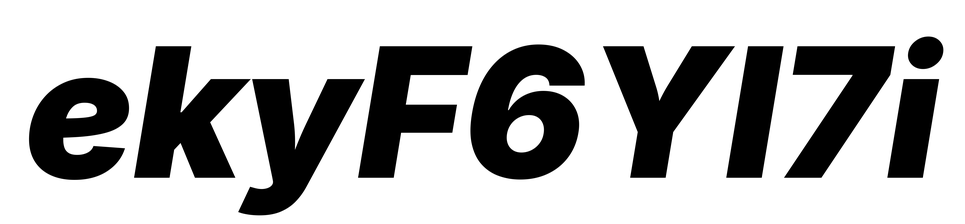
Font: Inter-Italic_Black_Italic